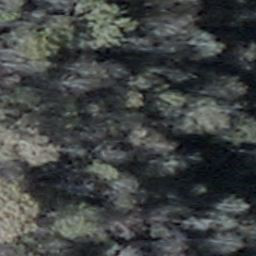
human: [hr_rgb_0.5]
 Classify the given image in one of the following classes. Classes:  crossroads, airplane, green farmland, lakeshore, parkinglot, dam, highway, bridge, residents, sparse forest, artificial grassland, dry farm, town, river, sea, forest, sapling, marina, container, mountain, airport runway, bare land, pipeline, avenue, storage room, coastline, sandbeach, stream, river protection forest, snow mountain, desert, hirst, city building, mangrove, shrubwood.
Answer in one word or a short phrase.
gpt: shrubwood